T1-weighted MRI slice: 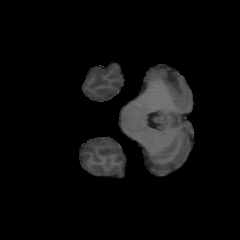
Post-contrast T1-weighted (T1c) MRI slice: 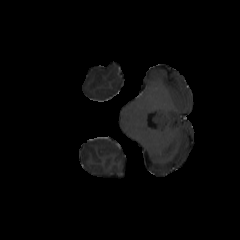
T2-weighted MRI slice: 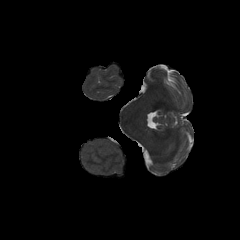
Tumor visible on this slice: no